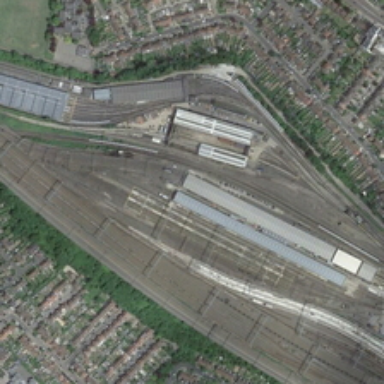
Many buildings and some green trees are in two sides of a railway station .